Interaction volume radius: 5 \u00c5
Interaction volume height: 20 \u00c5
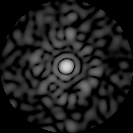
Disorder parameter: 0.8826